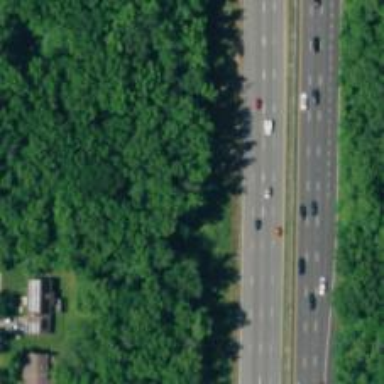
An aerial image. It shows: Trunk highway with expressway features.